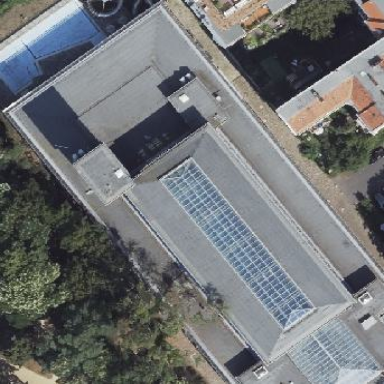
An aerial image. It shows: Building with flat roof made of tar paper.